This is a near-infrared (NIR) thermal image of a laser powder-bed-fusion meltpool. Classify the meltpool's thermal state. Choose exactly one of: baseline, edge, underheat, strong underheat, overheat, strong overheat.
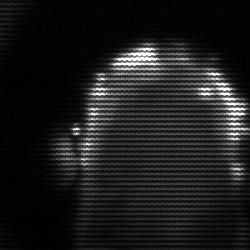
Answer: baseline